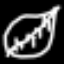
Label: leaf